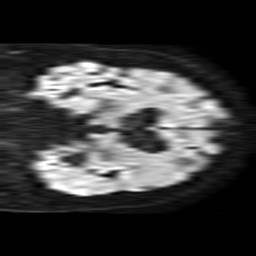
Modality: TRACE
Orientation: coronal
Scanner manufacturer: philips
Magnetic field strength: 1.5 T
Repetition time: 3.4 s
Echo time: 0.06922 s